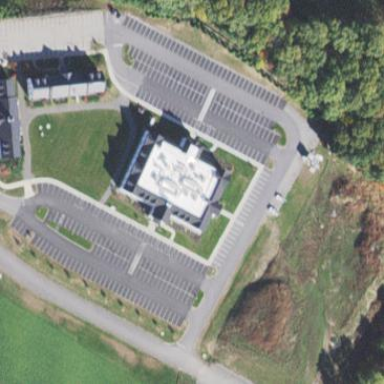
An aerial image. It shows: White office building with gabled roof covered in gray asphalt shingles.